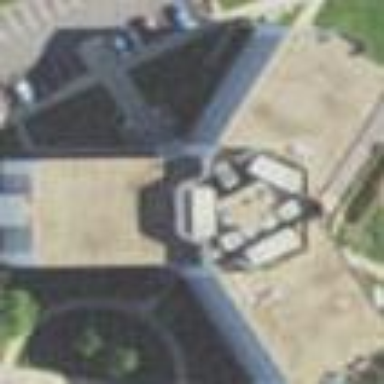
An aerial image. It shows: Office building.